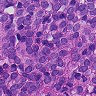
Metastatic tissue present: yes